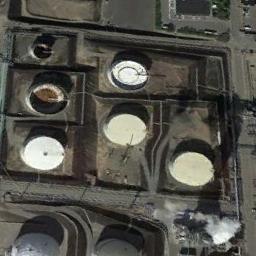
Label: storage tanks